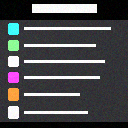
Screen state: on